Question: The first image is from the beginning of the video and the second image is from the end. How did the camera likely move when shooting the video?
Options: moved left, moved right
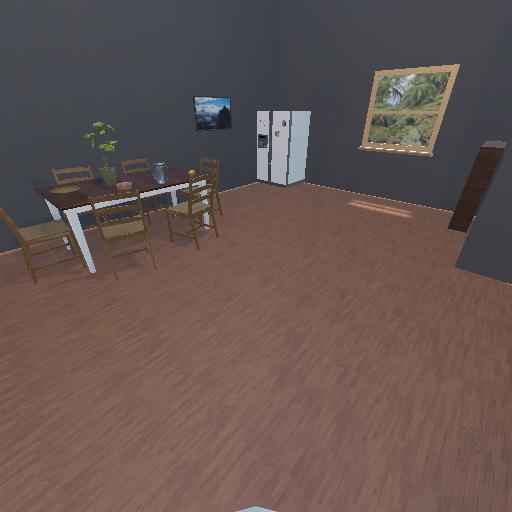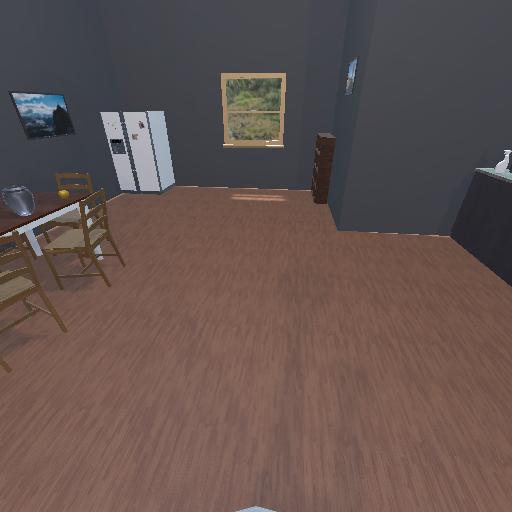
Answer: moved left